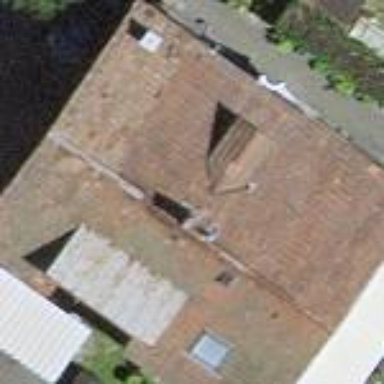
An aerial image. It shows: Gabled roof on residential building.